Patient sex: M
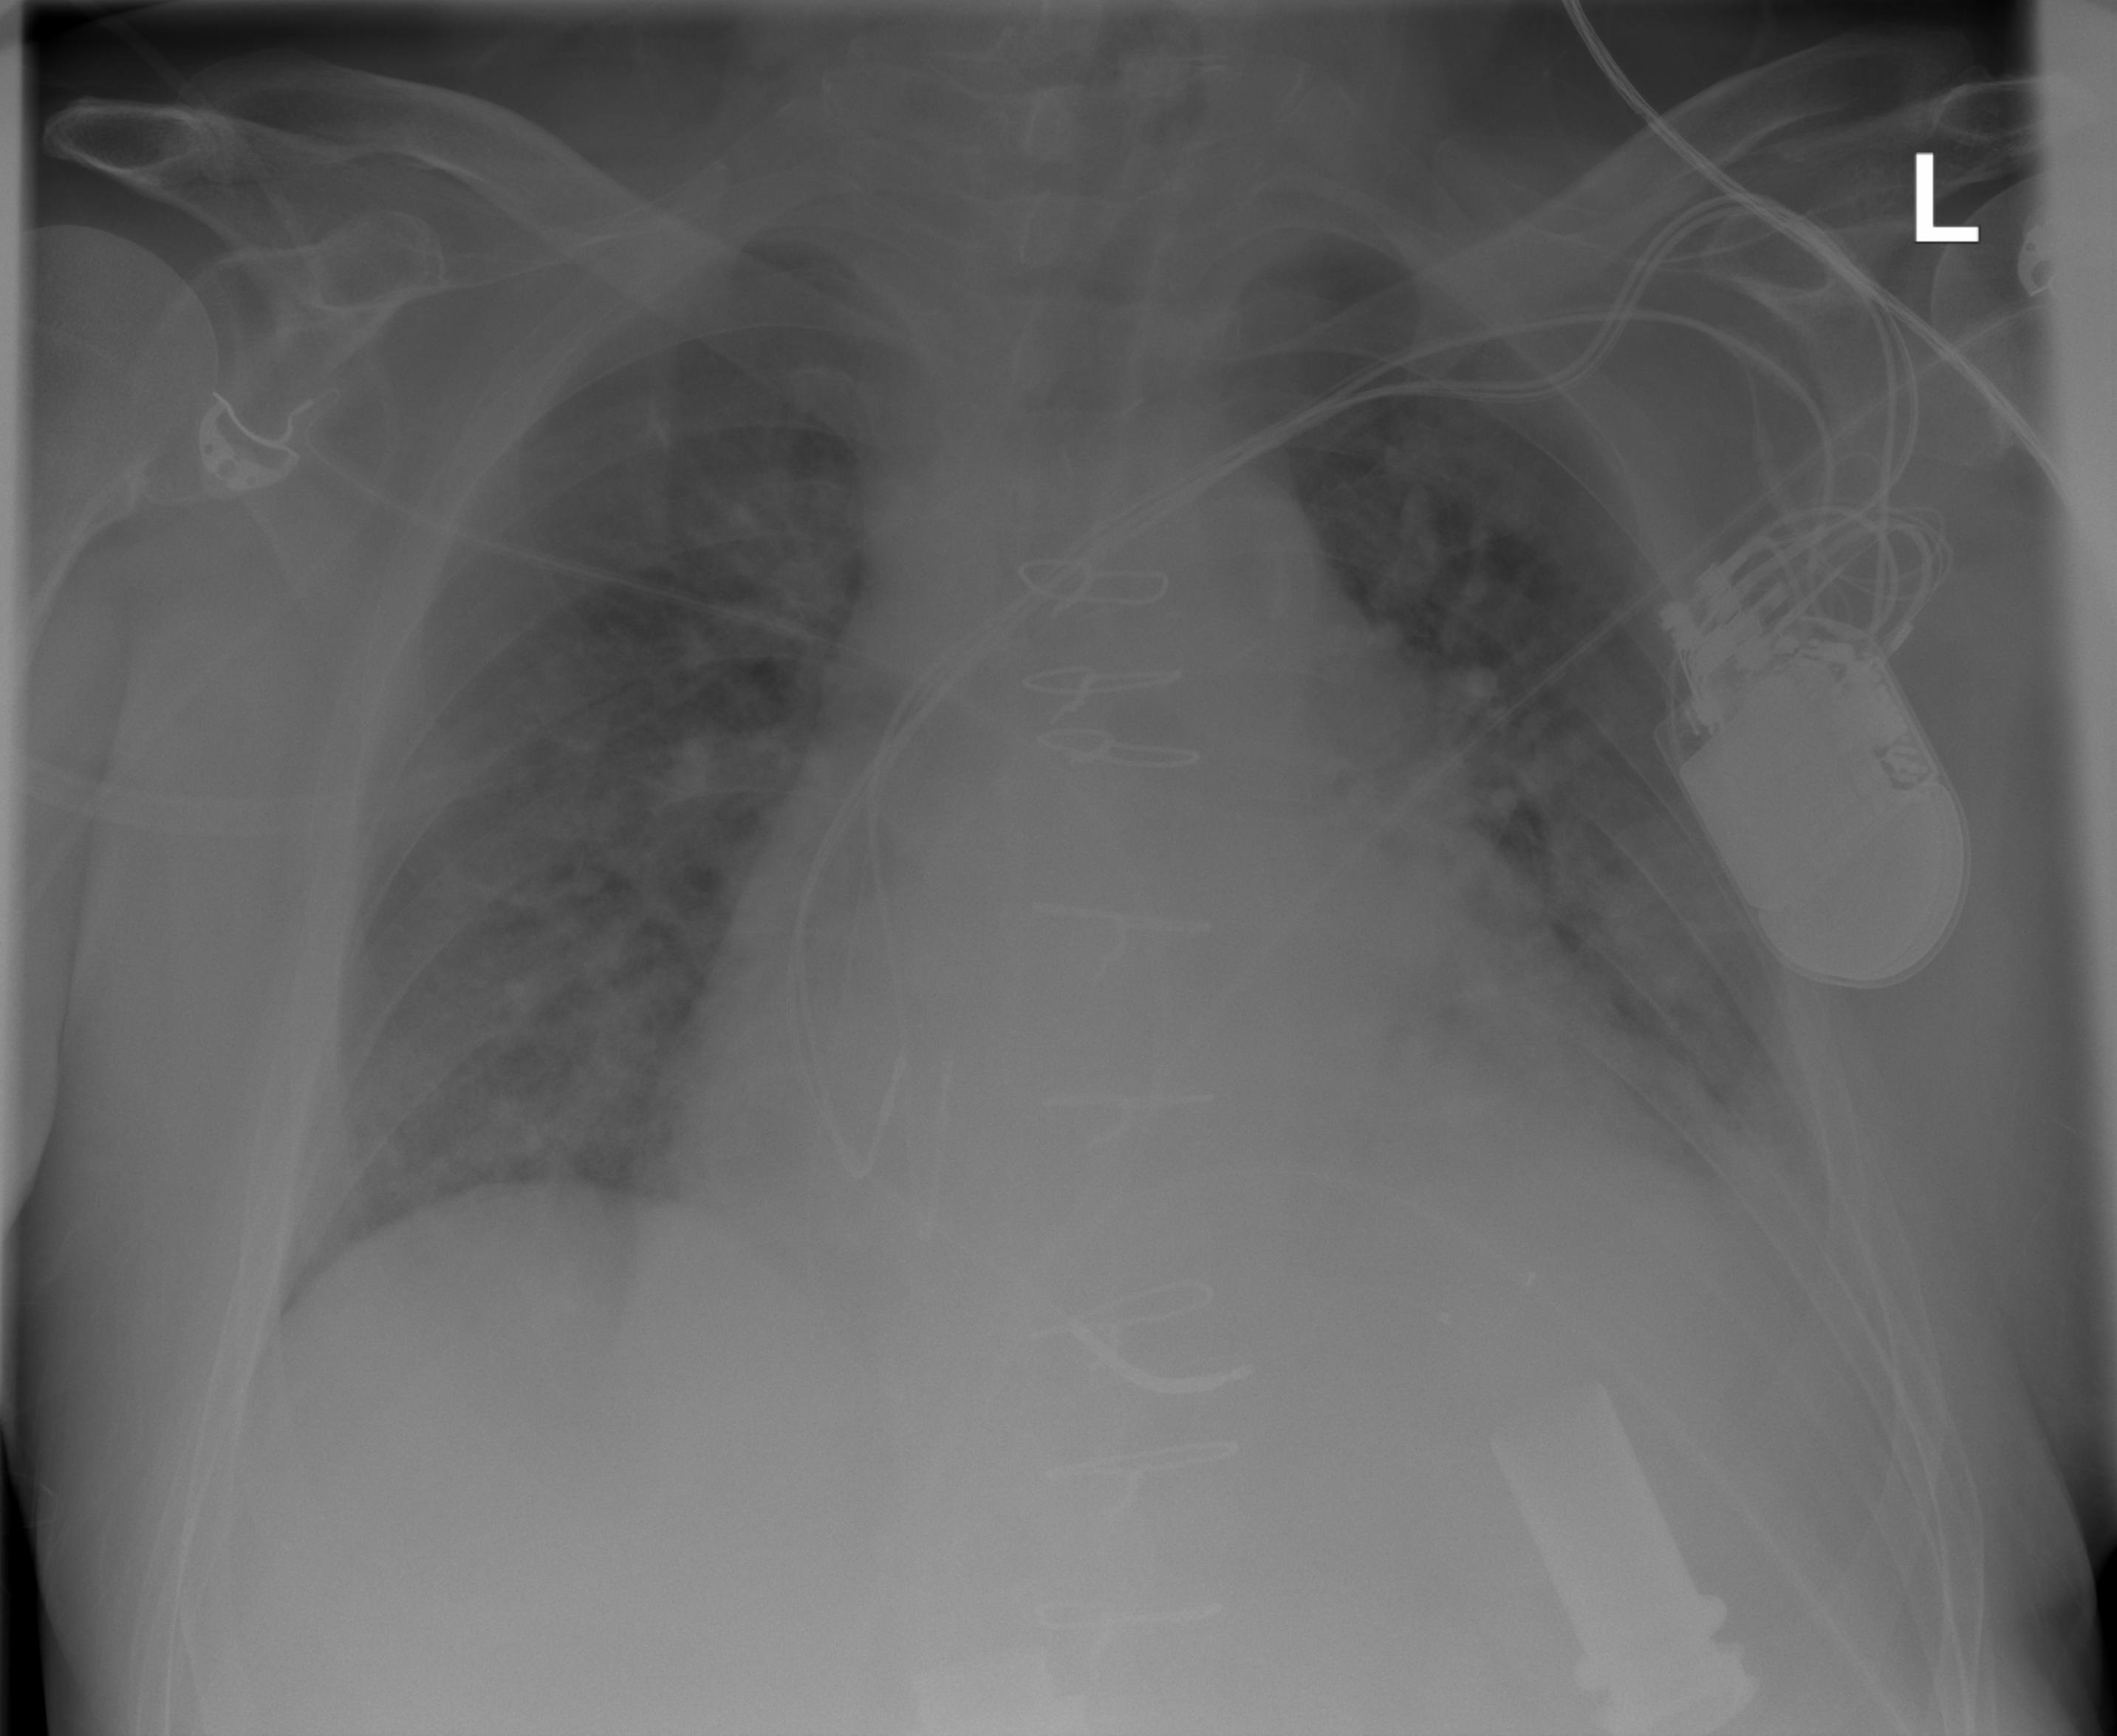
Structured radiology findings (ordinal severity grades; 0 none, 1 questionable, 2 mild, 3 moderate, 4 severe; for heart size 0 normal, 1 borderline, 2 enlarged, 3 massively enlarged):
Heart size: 2
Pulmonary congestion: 2
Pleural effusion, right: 0
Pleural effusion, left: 2
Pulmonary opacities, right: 2
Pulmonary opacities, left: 2
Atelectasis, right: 2
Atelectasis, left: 2